RGB frame:
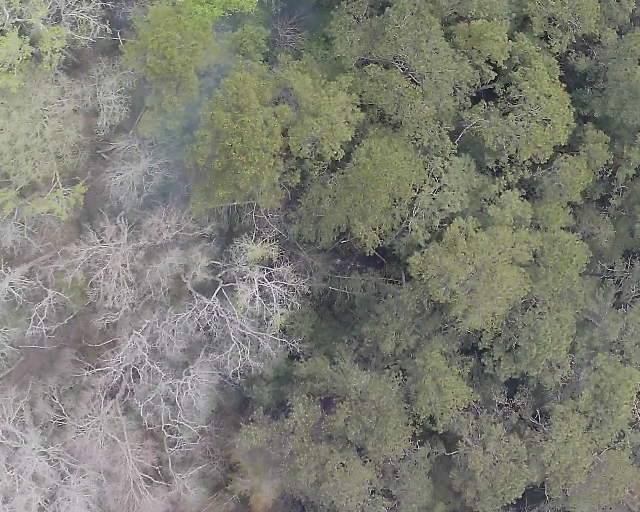
Thermal frame:
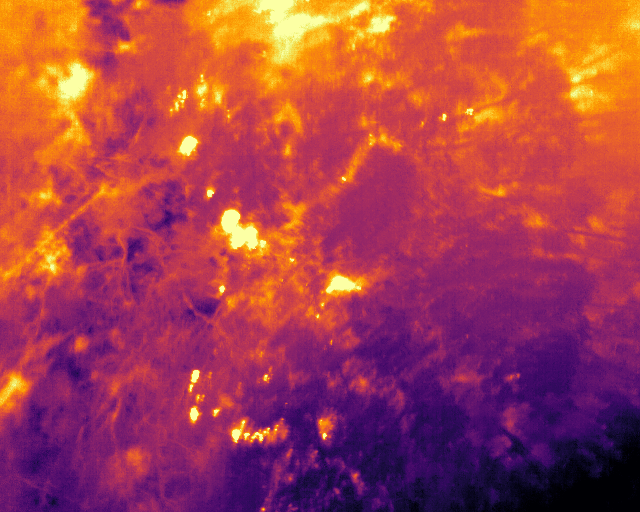
Captured: 2026-02-26 03:10:19
Pixels at or above 80 °C: 154 (fraction of frame: 0.00047)